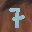
Label: 7